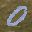
Label: 0